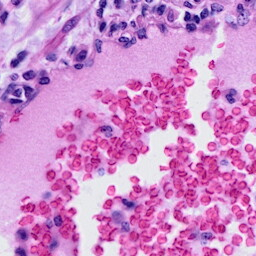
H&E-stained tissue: Cervix